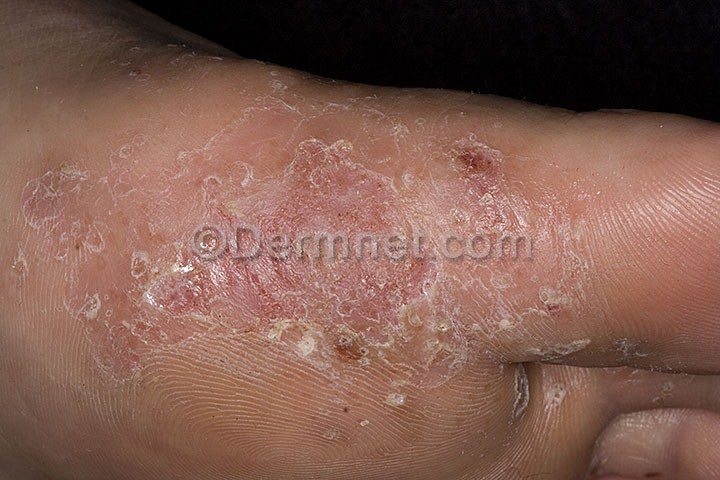
Disease: Eczema Photos